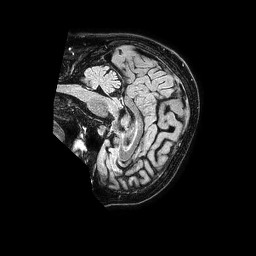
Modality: FLAIR
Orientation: sagittal
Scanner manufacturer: philips
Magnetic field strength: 1.5 T
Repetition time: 4.8 s
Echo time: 0.3 s